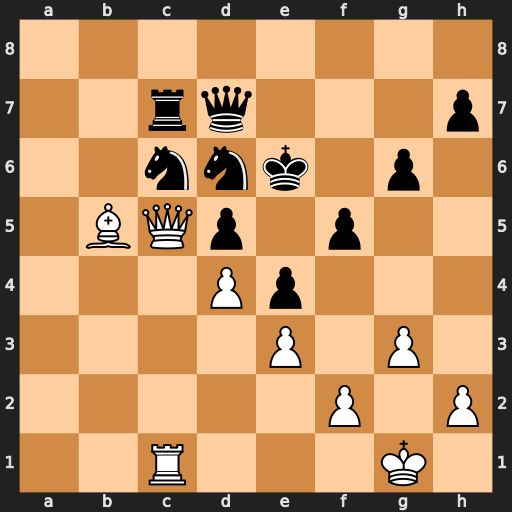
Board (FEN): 8/2rq3p/2nnk1p1/1BQp1p2/3Pp3/4P1P1/5P1P/2R3K1
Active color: w
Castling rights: -
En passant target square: -
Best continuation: Bxc6 Qxc6 Qxc6 Rxc6 Rxc6